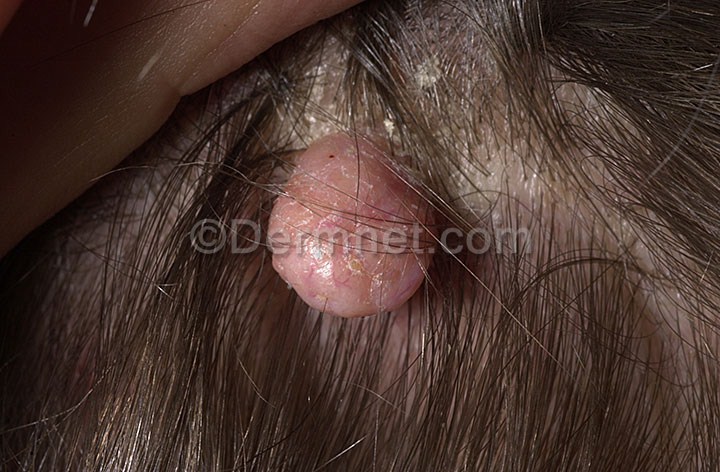
Disease: Melanoma Skin Cancer Nevi and Moles